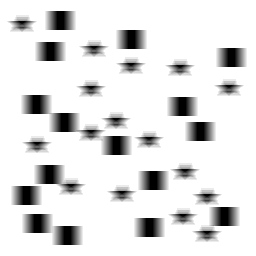
Squares: 16
Triangles: 0
Stars: 16
Total shapes: 32